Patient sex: F
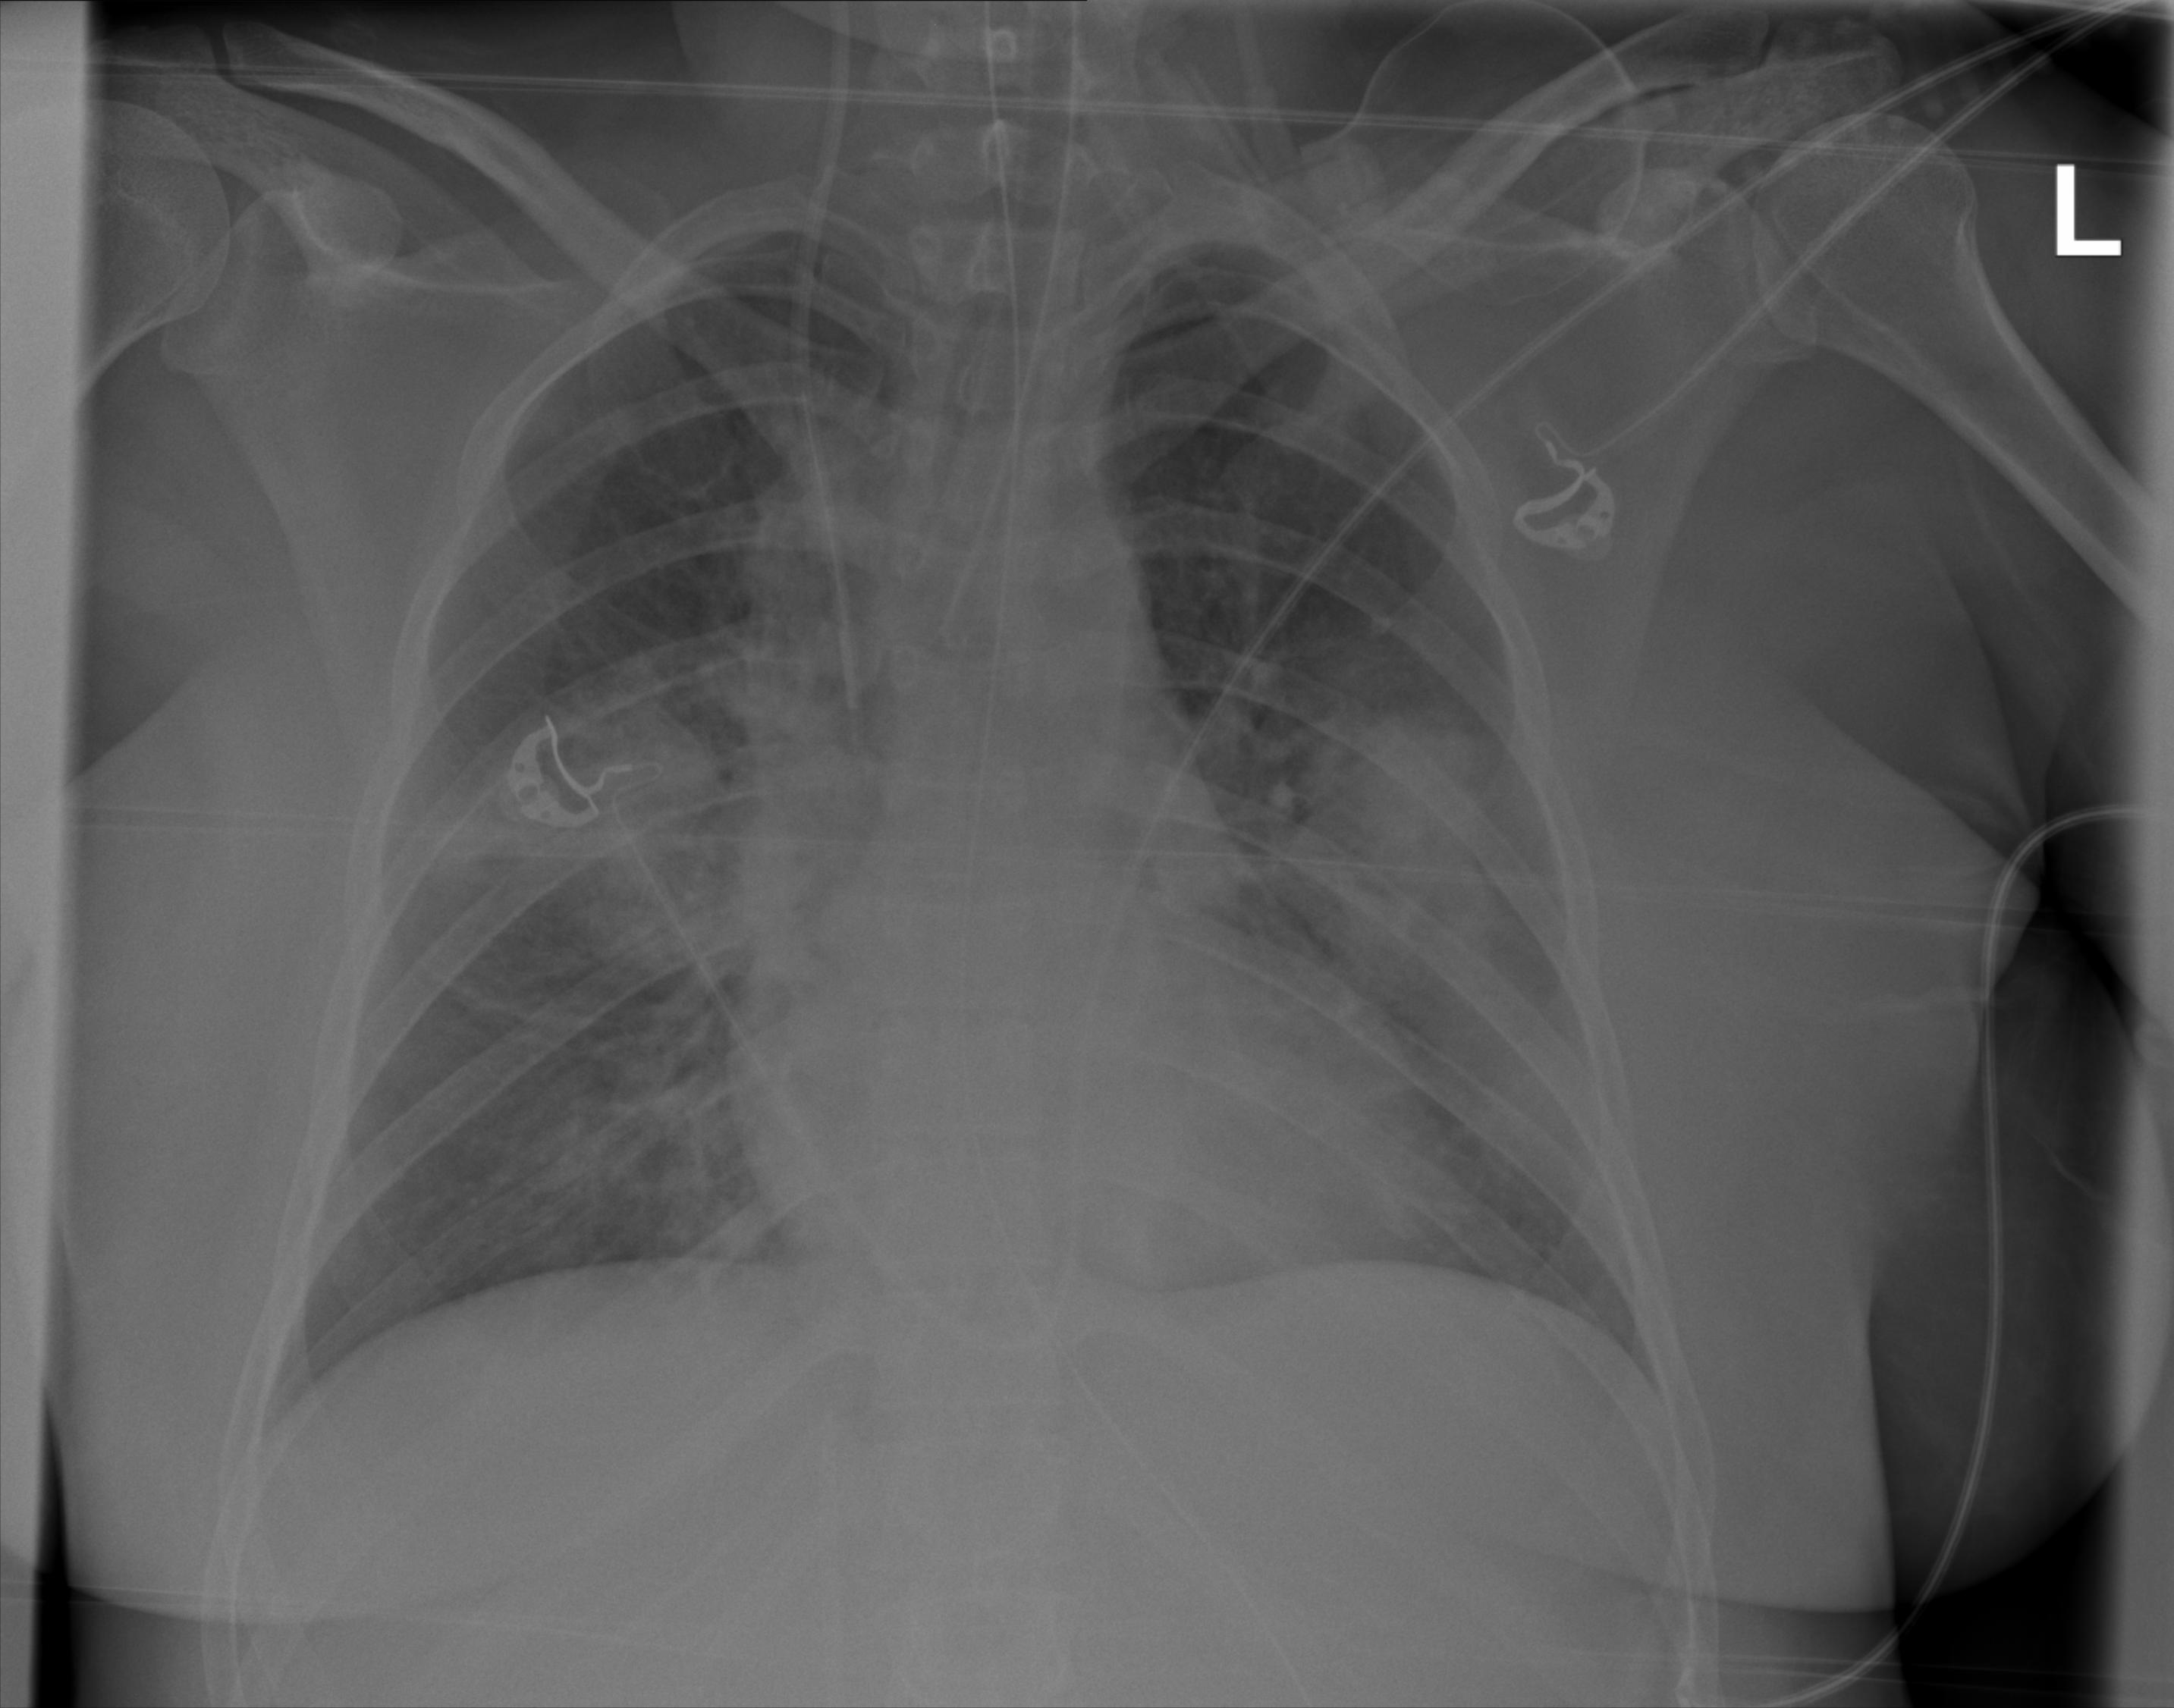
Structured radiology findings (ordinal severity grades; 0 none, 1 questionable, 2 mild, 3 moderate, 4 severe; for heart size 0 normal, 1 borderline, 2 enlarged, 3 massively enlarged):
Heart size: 1
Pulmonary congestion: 2
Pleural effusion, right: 1
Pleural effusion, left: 0
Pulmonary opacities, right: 2
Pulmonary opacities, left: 2
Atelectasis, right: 2
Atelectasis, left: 2